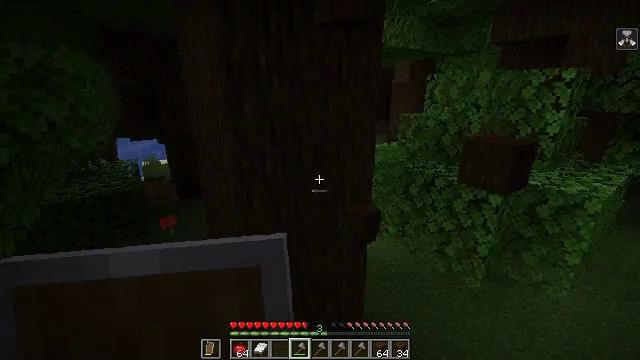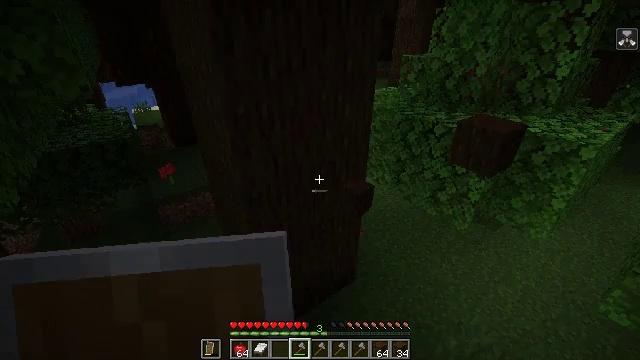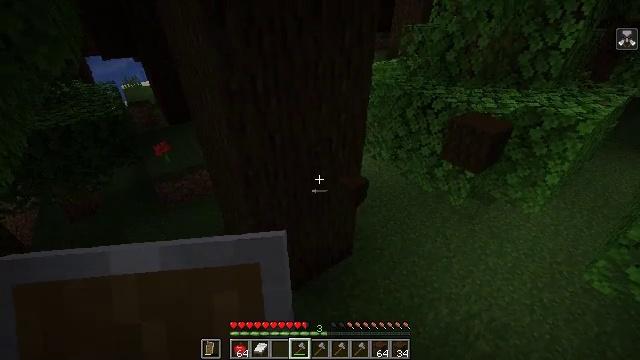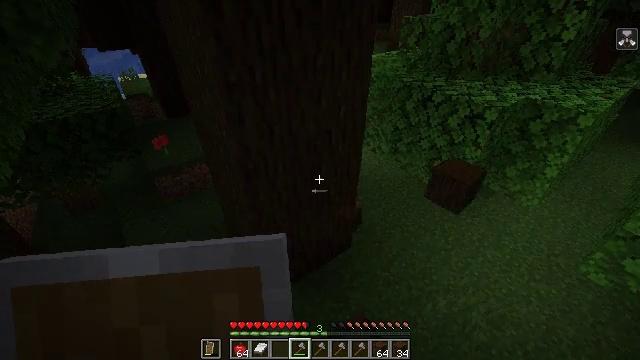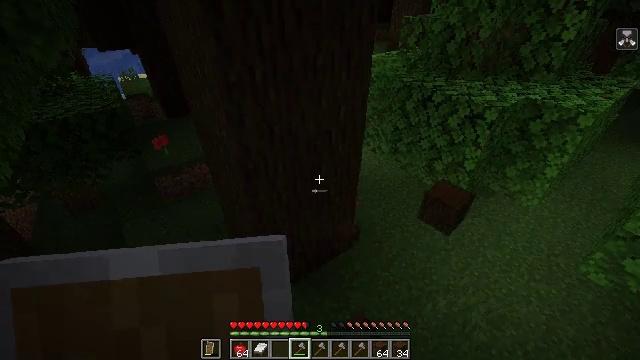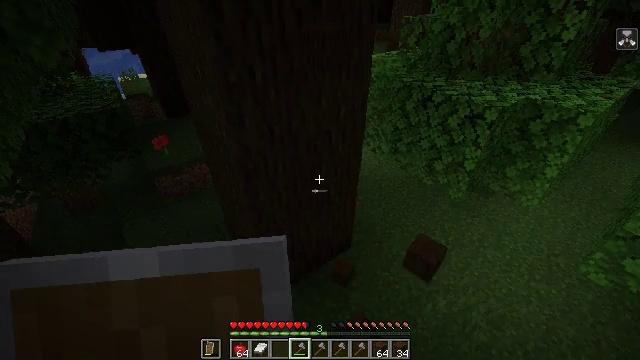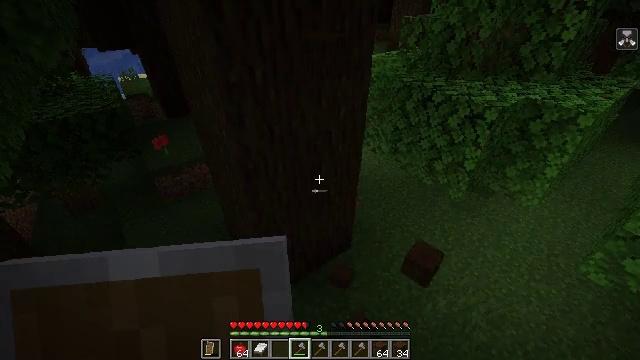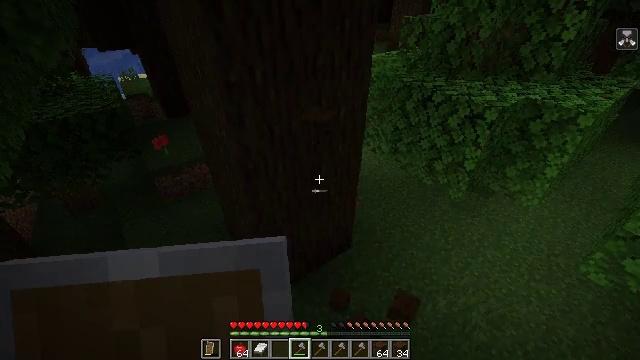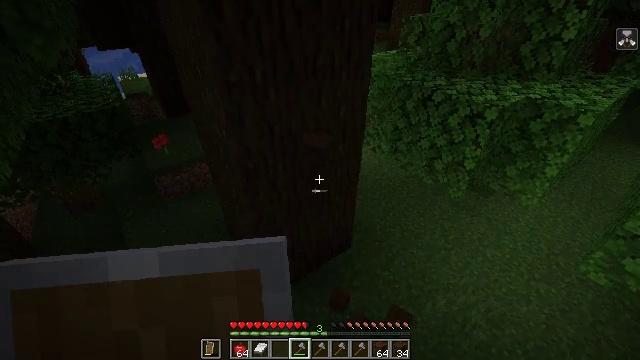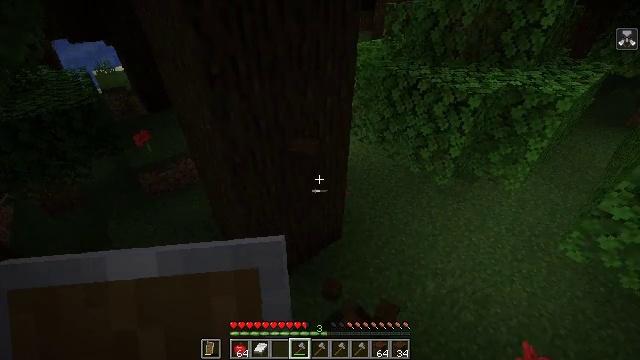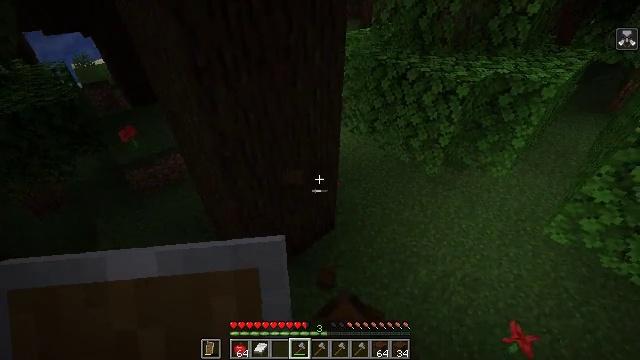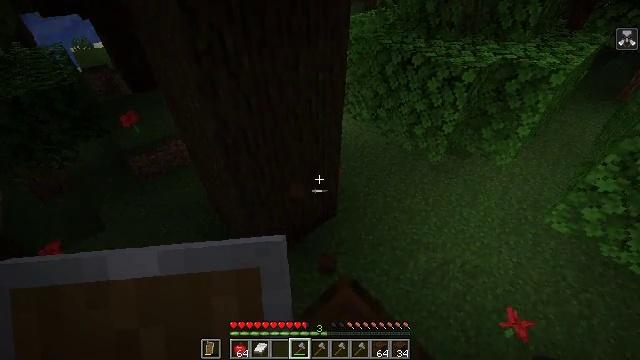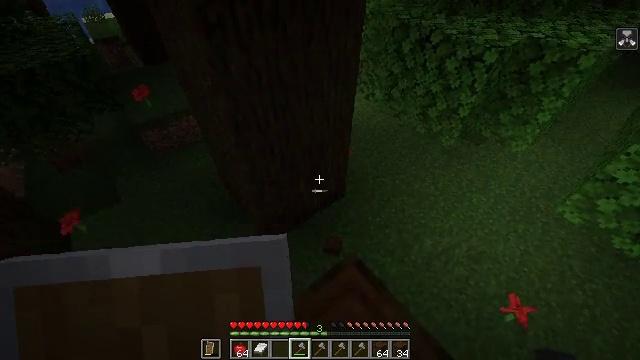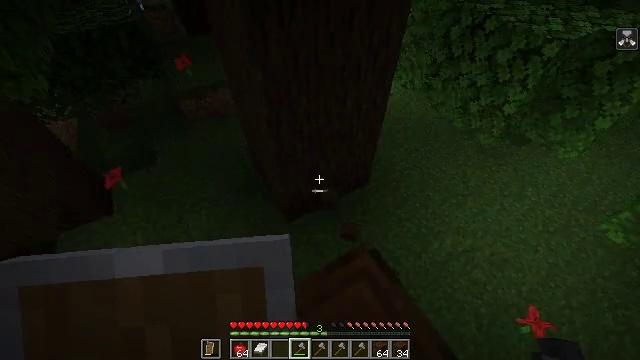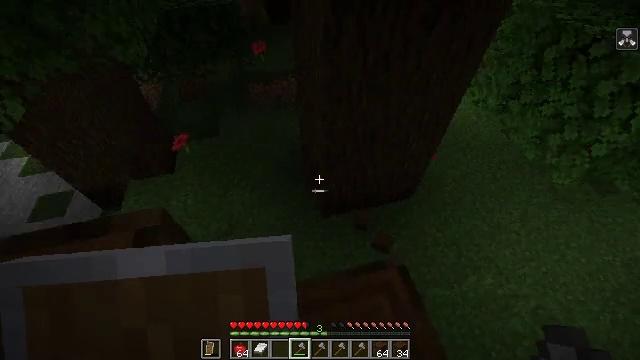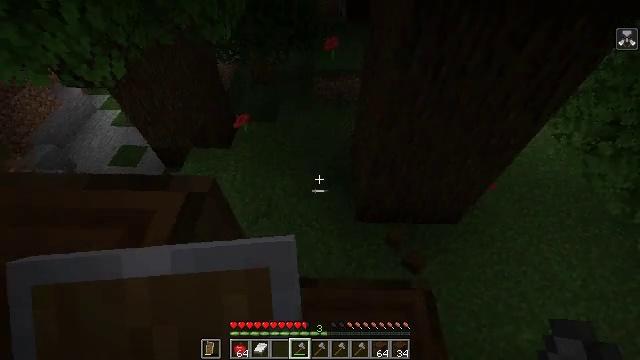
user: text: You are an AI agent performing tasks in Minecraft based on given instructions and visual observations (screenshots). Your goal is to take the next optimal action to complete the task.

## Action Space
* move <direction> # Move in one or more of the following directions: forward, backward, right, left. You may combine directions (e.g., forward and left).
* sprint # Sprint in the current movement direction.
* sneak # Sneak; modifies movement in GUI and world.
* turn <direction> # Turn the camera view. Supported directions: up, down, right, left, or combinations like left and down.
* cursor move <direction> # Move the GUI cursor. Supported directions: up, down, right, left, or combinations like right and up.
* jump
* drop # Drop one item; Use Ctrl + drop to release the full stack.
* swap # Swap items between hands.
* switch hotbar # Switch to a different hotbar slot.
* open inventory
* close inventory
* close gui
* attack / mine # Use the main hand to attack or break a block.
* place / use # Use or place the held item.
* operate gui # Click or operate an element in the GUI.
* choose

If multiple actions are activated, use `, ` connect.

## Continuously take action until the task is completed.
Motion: motion action
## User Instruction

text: Chop down the dark oak log.
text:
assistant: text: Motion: turn down
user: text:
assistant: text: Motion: turn down
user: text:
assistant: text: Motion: turn down
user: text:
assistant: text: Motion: no_op
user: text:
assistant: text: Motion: no_op
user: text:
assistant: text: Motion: no_op
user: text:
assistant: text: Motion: no_op
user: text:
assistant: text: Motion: no_op
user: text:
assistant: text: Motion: turn right and down
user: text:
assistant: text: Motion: turn right and down
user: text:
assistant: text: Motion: turn down
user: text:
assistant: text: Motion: turn left and down
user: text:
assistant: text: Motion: turn left and down
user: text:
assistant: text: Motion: turn left
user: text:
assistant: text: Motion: turn left
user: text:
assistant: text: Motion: turn left
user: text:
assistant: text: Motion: turn left and up
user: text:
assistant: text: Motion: turn up
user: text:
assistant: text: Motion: no_op
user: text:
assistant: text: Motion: no_op
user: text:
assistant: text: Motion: turn right and down
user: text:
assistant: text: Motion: turn down
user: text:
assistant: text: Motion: turn left
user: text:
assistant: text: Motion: turn left and down
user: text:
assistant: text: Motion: turn left and up
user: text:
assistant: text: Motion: turn left
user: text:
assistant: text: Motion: turn left and down
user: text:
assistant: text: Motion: turn left
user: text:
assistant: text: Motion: turn left, attack / mine
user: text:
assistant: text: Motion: attack / mine